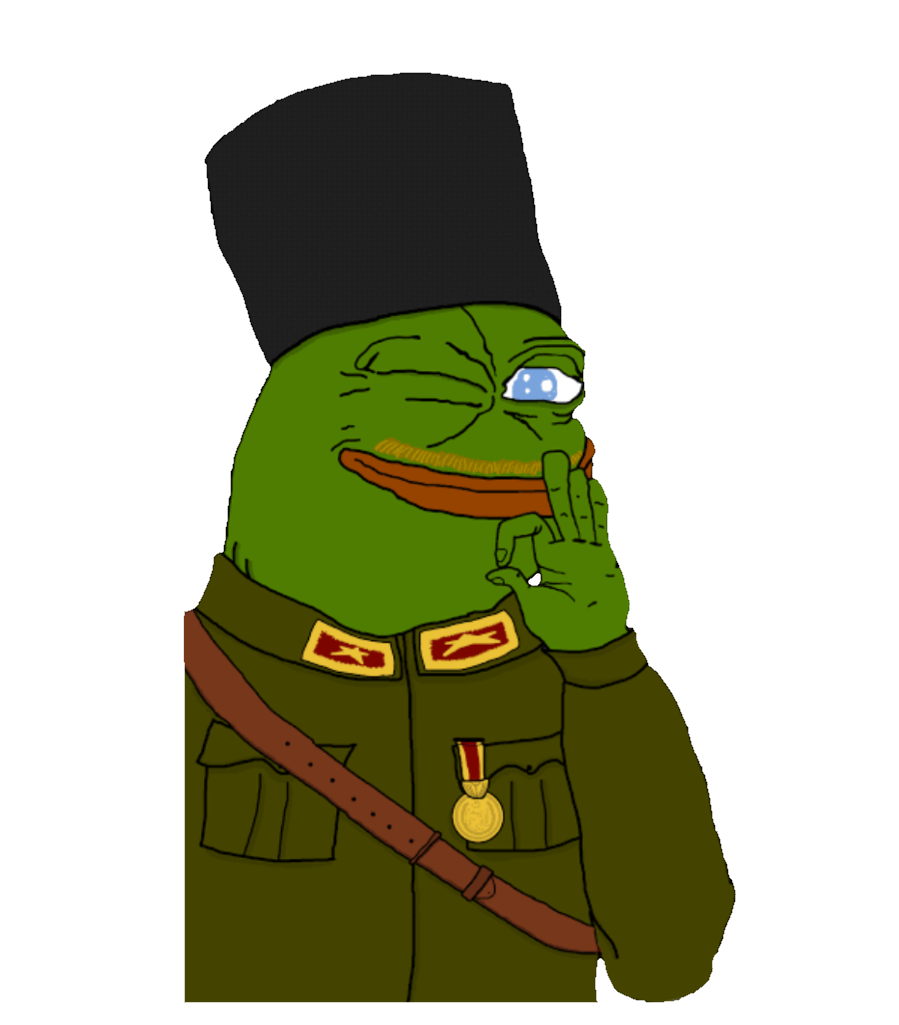
Label: 5_Pepe